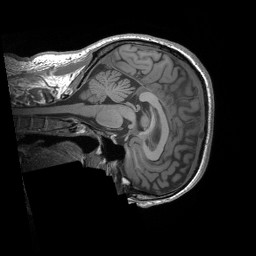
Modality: T1w
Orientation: sagittal
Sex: male
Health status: ill
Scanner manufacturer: siemens
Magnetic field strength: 3 T
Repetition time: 1.66 s
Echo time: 0.00254 s